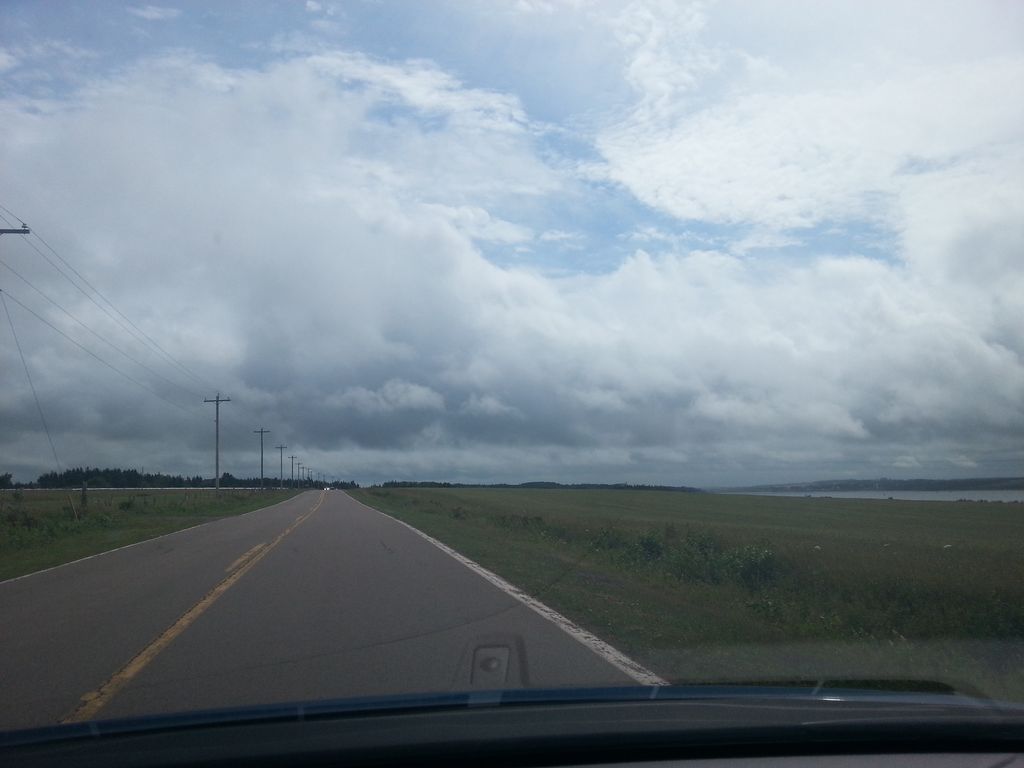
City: charlottetown